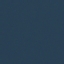
Land use / land cover: SeaLake